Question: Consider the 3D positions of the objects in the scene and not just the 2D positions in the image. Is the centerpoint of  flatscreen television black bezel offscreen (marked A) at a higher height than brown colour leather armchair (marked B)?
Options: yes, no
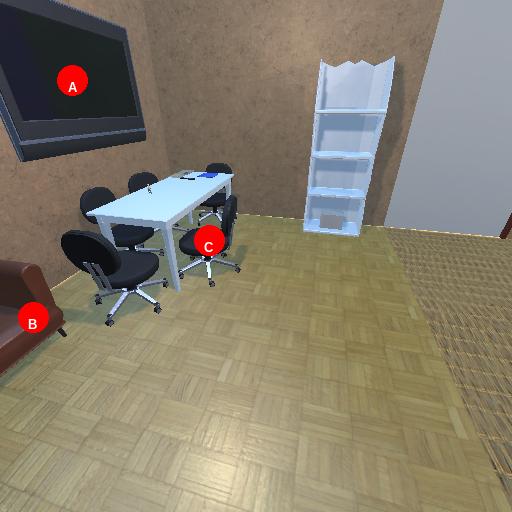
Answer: yes